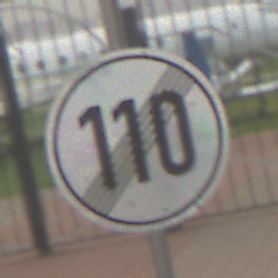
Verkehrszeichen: EndeGeschwindigkeit110
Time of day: MorningAfternoon
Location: Outdoor (Suburban)
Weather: Overcast
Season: NotSpecified
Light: Natural